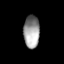
Tissue: lung
Cell type: Epithelial cells
Senescence score: 0.1605
Nuclear area (px): 504
Mean DAPI intensity: 154.081